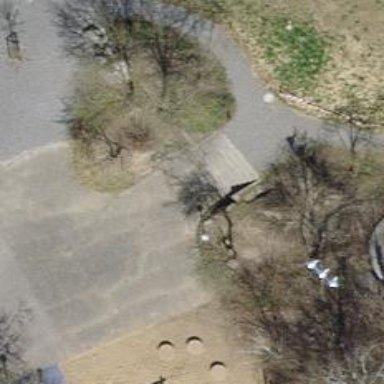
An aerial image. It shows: Playground area for leisure land.